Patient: sex F, age 59
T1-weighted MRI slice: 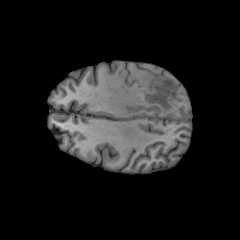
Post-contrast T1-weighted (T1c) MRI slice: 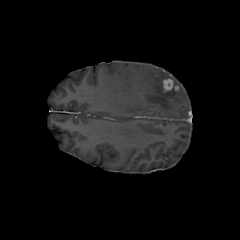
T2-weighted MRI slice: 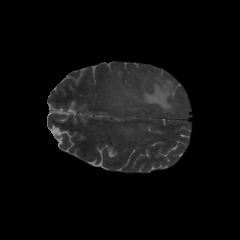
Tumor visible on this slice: yes
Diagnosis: Glioblastoma, IDH-wildtype
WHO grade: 4